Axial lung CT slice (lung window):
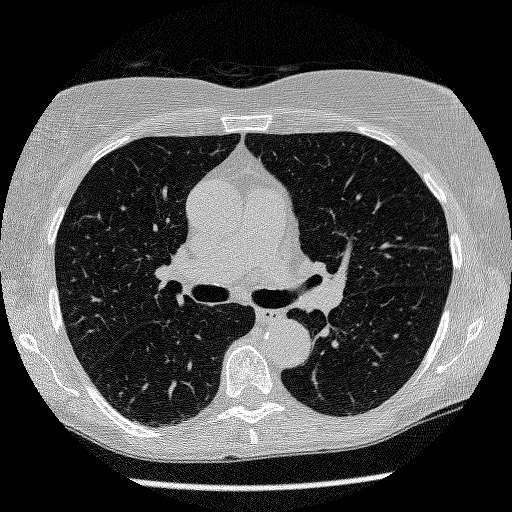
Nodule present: no